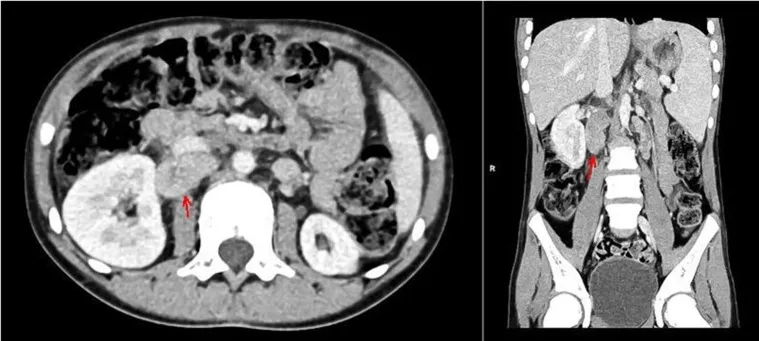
CT of the abdomen with contrast medium, arterial phase, axial, and coronal views. Hypodense foci in the II and VIII segments of the liver, enlarged spleen, ca. 14 cm long with nonhomogenous attenuation, hypoplastic left kidney, lymphadenopathy of lymph nodes in the regions of the head of the pancreas, portal vein, right renal hilum, inferior vena cava (marked with arrows), and retroperitoneal, iliac and aortic lymph nodes, forming a mass 8.5 cm long.
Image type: radiology (ct)